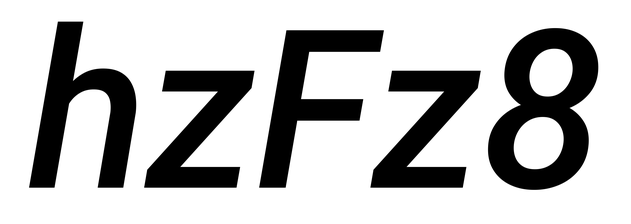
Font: Roboto-Italic_Medium_Italic